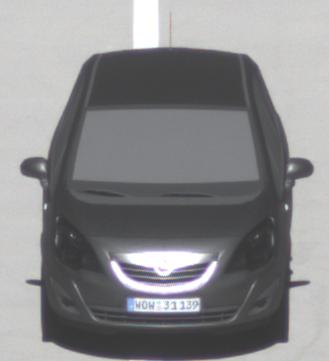
Make: Opel
Model: Meriva 1.4
Detailed model: Meriva (B)
Model produced from: 2010/05
Model produced until: 2013/11
Doors: 5
Color: gray
Road condition: dry road
Daytime: morning or afternoon
Contrast: high contrast